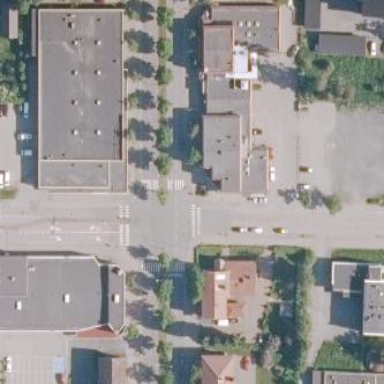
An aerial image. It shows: Retail area.